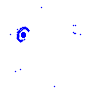
Particle: pion